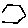
Label: hexagon